Question: I have a simple model in Blender:

When I use the <URL> in blender 2.7 the json file is full of null or 0 values:
'''
{
"metadata": {
"formatVersion" : 3.1,
"generatedBy" : "Blender 2.7 Exporter",
"vertices" : 0,
"faces" : 0,
"normals" : 0,
"colors" : 0,
"uvs" : [],
"materials" : 0,
"morphTargets" : 0,
"bones" : 0
},
"scale" : 1.000000,
"vertices" : [],
"faces" : [],
"uvs" : [],
"normals" : [],
"skinIndices" : [],
"skinWeights" : [],
"morphTargets" : [],
"bones" : [],
"animations" : [],
"colors" : [],
"materials" : [
]
}
'''
Was going to log an issue on the github page but thought I would bring it up here in case it is user error. Any ideas are appreciated.
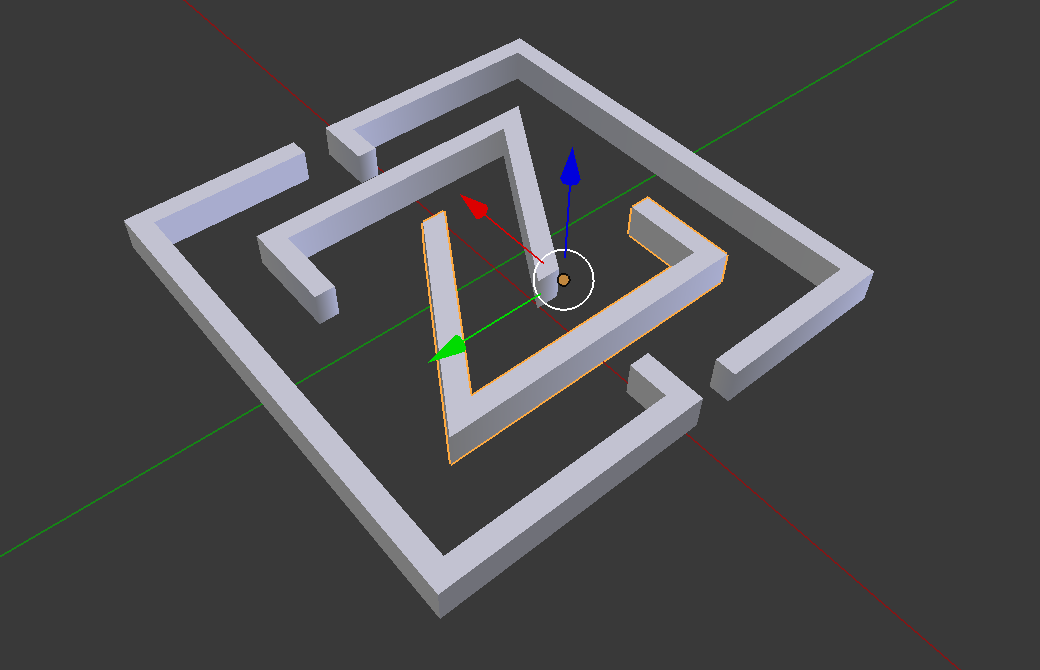
Answer: Ok, I worked it out... It turns out that 'curves' will not be exported.
As it turns out, I needed to convert each 'curve' to a 'mesh' mesh with 'option + c' ('alt + c' on windows).

File is exporting as expected now.